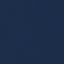
Label: SeaLake